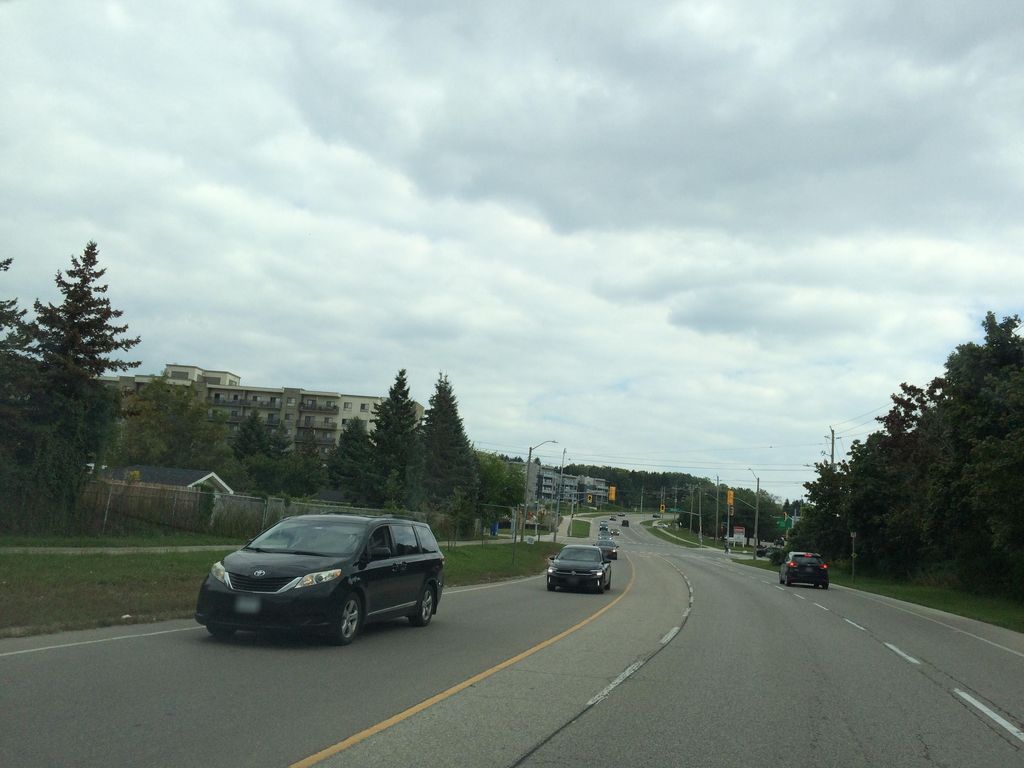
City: kitchener-waterloo